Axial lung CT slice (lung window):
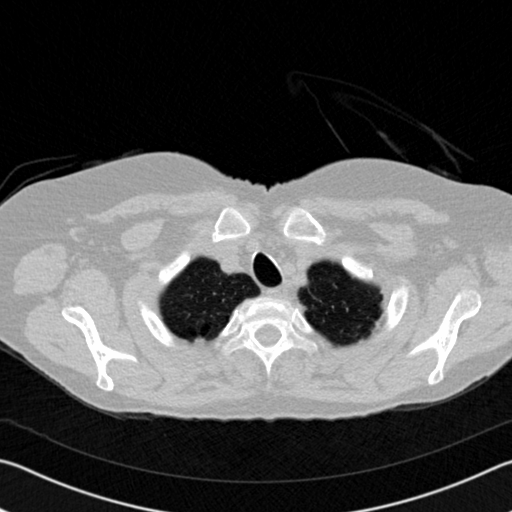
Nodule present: no